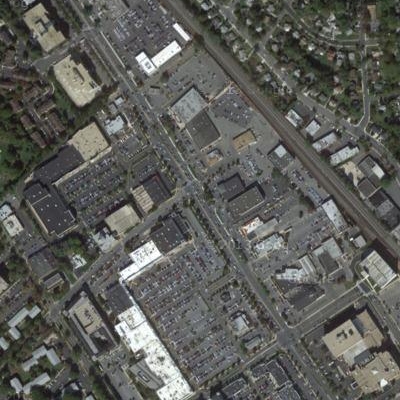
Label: Parking